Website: bh-photo
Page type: receipt
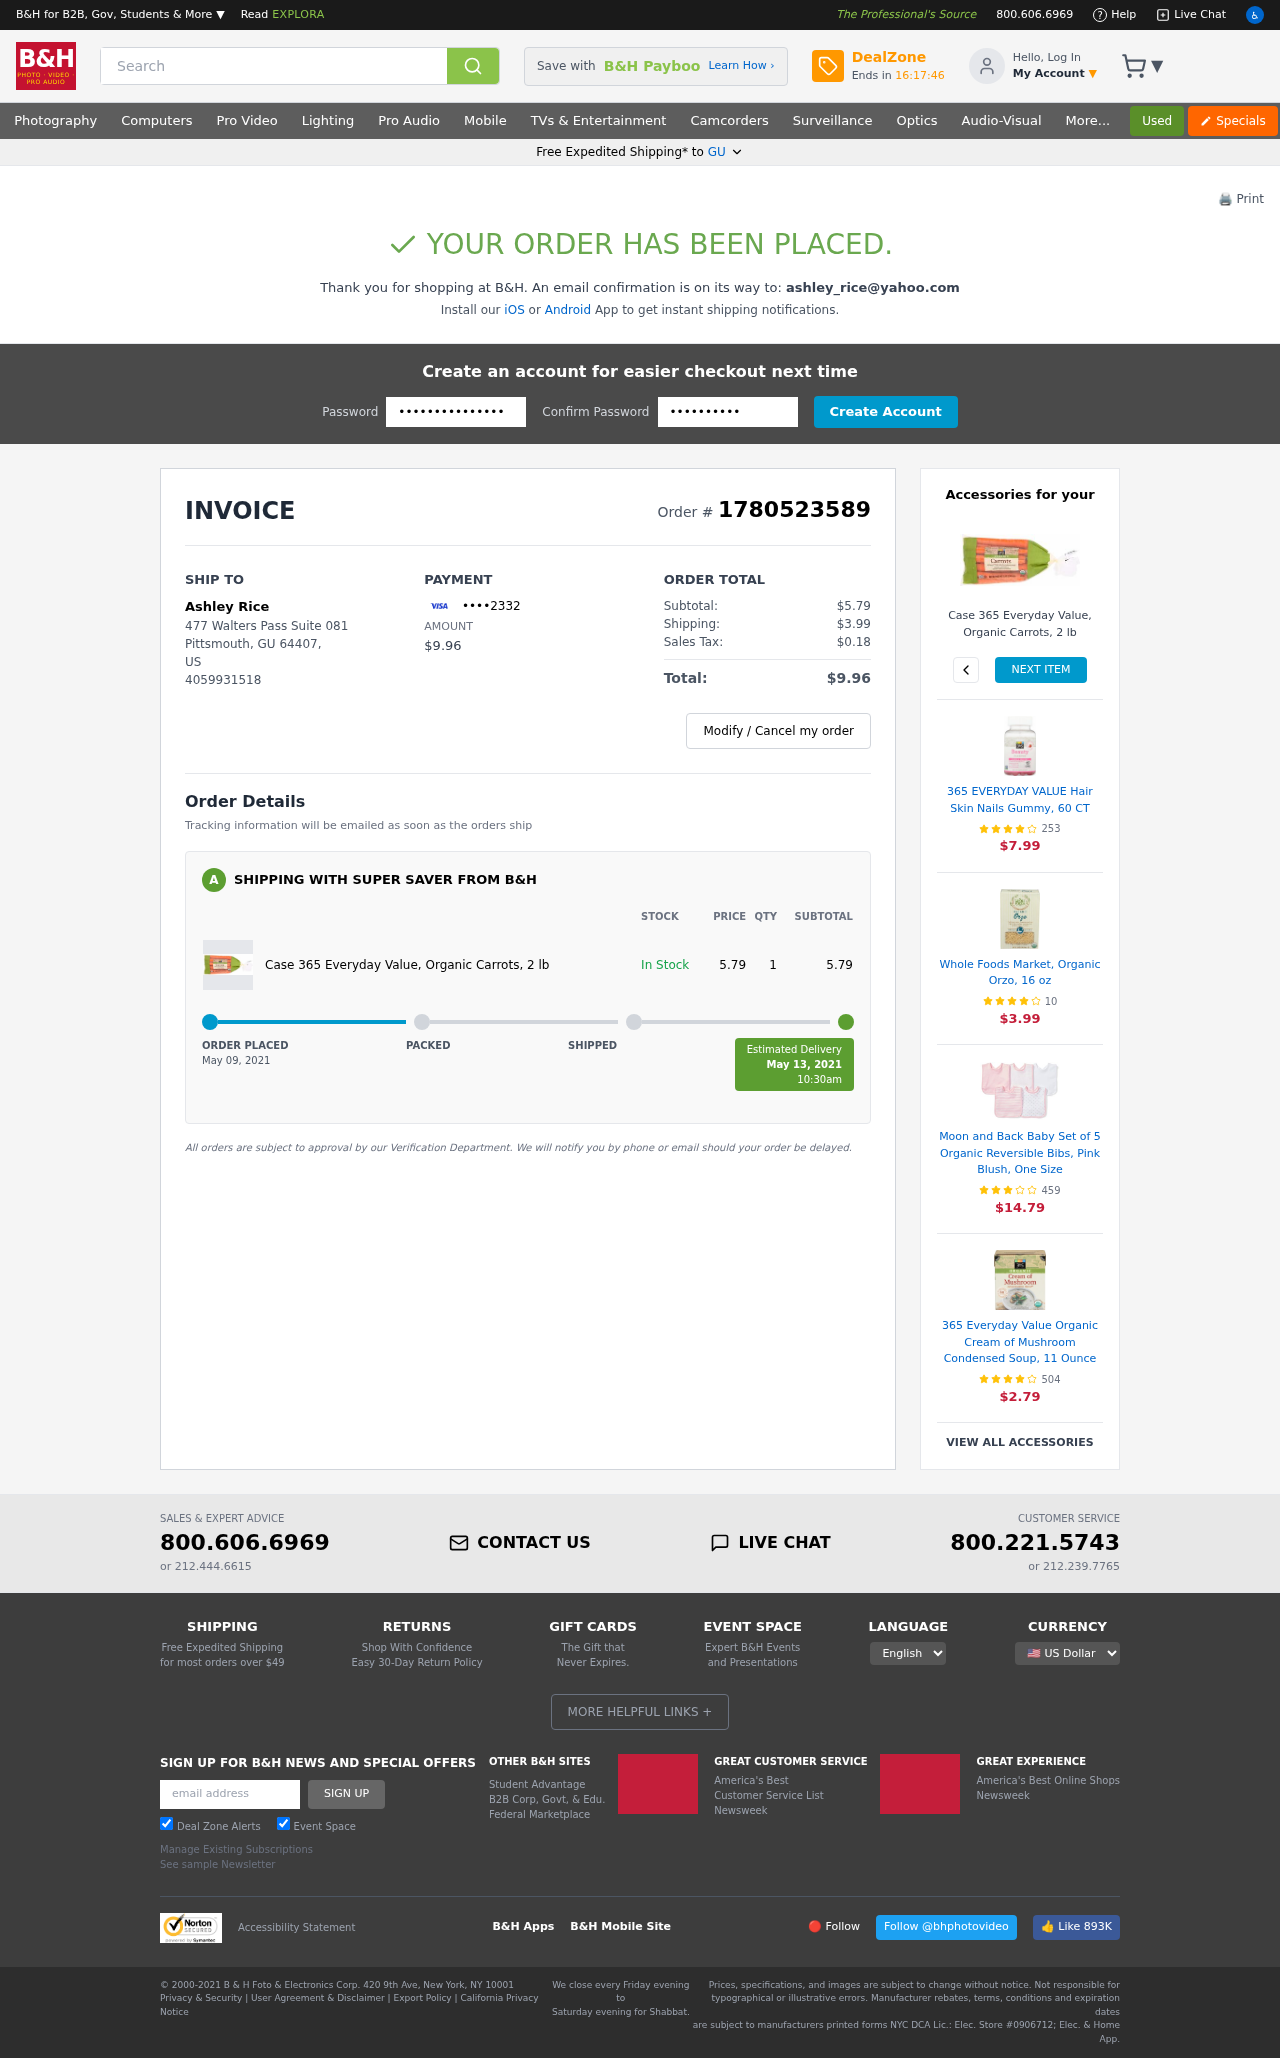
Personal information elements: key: PII_CARD_LAST4
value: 2332
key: PII_CITY
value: Pittsmouth
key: PII_EMAIL
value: ashley_rice@yahoo.com
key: PII_FULLNAME
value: Ashley Rice
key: PII_PHONE
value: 4059931518
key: PII_POSTCODE
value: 64407
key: PII_STATE
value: GU
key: PII_STATE_ABBR
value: GU
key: PII_STREET
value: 477 Walters Pass Suite 081
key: PII_COUNTRY_CODE
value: US
Product elements: key: PRODUCT1_NAME
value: Case 365 Everyday Value, Organic Carrots, 2 lb
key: PRODUCT1_PRICE
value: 5.79
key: PRODUCT1_QUANTITY
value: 1
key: PRODUCT1_NAME2
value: Case 365 Everyday Value, Organic Carrots, 2 lb
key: PRODUCT2_NAME
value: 365 EVERYDAY VALUE Hair Skin Nails Gummy, 60 CT
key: PRODUCT2_NUM_RATINGS
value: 253
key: PRODUCT2_PRICE
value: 7.99
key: PRODUCT3_NAME
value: Whole Foods Market, Organic Orzo, 16 oz
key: PRODUCT3_NUM_RATINGS
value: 10
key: PRODUCT3_PRICE
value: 3.99
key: PRODUCT4_NAME
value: Moon and Back Baby Set of 5 Organic Reversible Bibs, Pink Blush, One Size
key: PRODUCT4_NUM_RATINGS
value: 459
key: PRODUCT4_PRICE
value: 14.79
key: PRODUCT5_NAME
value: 365 Everyday Value Organic Cream of Mushroom Condensed Soup, 11 Ounce
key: PRODUCT5_NUM_RATINGS
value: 504
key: PRODUCT5_PRICE
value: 2.79
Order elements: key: ORDER_ID
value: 1780523589
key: ORDER_TOTAL
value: $9.96
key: ORDER_SUBTOTAL
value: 5.79
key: ORDER_SUBTOTAL
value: $5.79
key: ORDER_SHIPPING_COST
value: $3.99
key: ORDER_TAX
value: $0.18
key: ORDER_DATE
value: May 09, 2021
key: ORDER_DELIVERY_DATE
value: May 13, 2021
Search elements: key: HEADER_SEARCH
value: Search